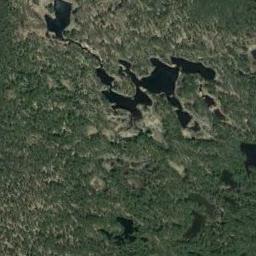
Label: wetland